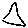
Label: triangle